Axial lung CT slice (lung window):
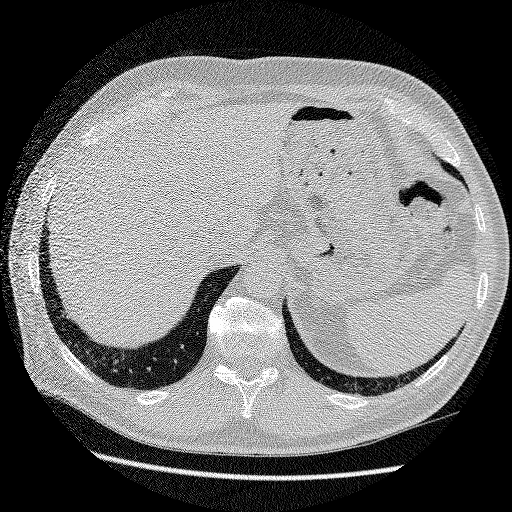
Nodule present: no